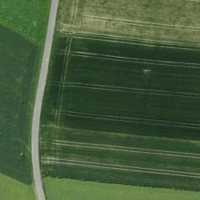
EUNIS habitat code: 52
Species observed at this site:
Milvus milvus